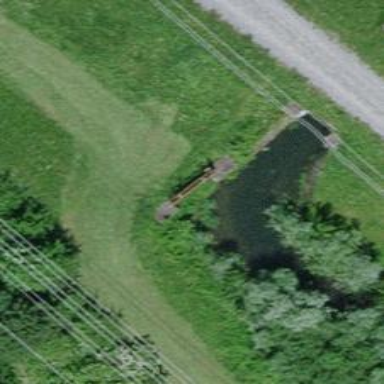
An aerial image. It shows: Drain that serves as waterway.